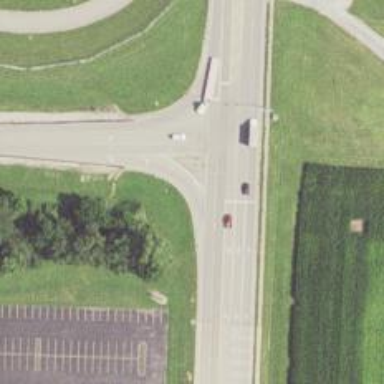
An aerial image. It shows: Secondary link road.